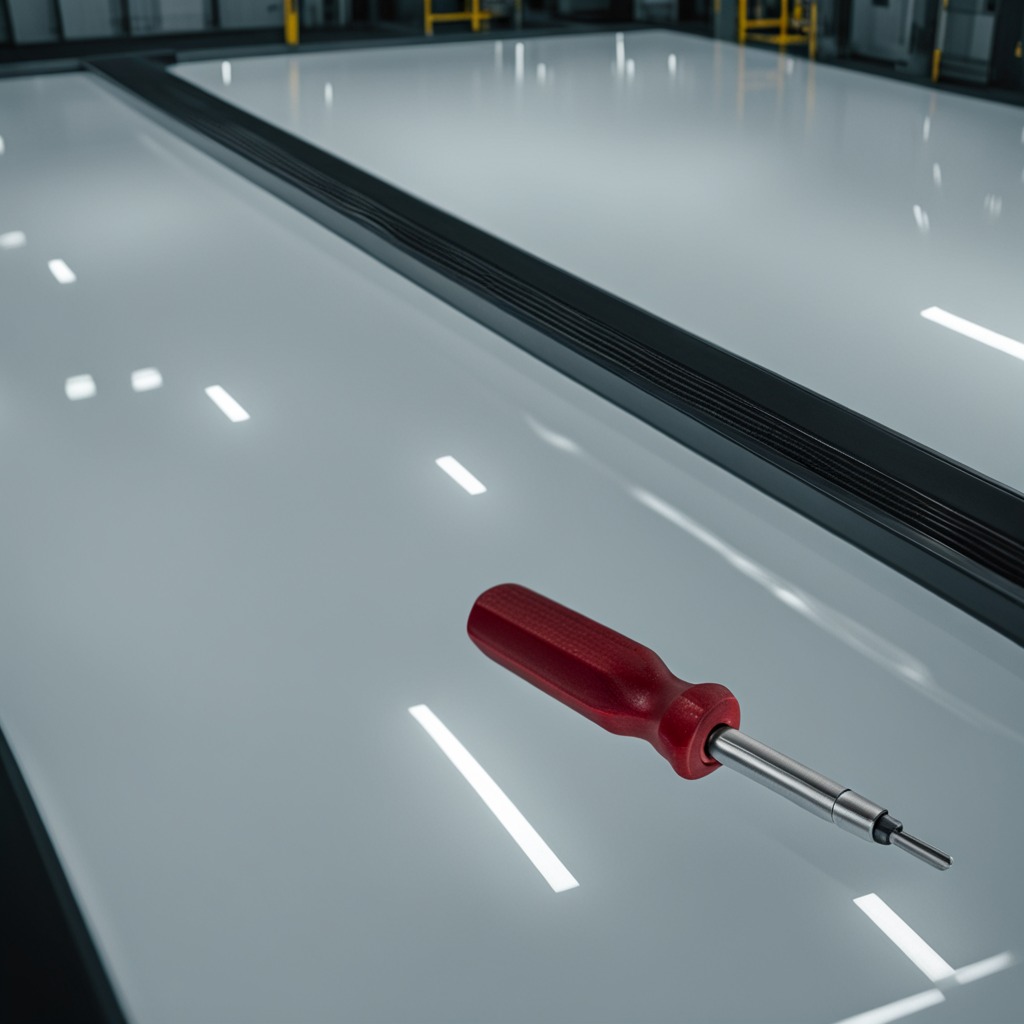
A screwdriver is lying on a table in a ship maintenance bay.